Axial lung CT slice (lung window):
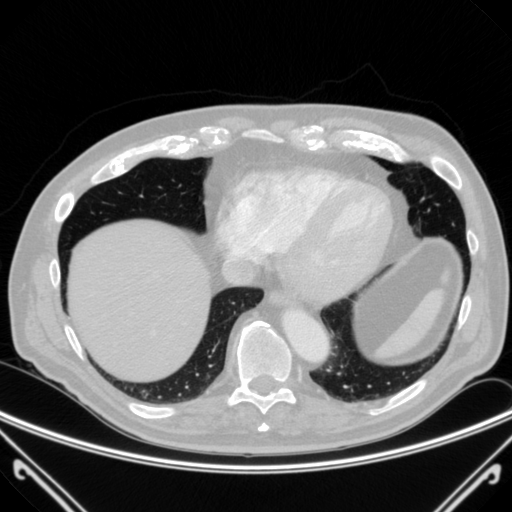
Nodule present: no